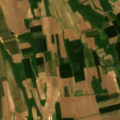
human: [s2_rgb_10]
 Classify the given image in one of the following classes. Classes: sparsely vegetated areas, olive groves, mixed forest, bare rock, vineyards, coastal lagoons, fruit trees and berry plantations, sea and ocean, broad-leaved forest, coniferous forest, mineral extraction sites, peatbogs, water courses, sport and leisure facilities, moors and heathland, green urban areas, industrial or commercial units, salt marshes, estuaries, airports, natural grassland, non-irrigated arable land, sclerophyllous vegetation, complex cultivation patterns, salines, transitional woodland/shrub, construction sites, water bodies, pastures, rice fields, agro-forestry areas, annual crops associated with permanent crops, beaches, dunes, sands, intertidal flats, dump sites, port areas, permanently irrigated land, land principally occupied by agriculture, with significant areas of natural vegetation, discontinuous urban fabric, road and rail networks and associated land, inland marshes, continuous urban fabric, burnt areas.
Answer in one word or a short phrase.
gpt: non-irrigated arable land, fruit trees and berry plantations, complex cultivation patterns, land principally occupied by agriculture, with significant areas of natural vegetation